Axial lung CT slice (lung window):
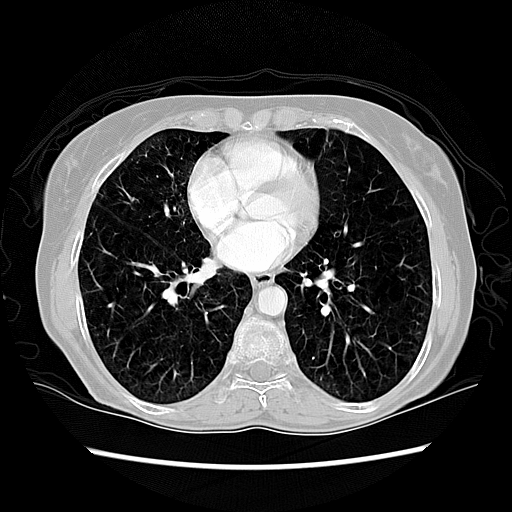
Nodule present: no